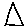
Label: triangle